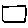
Label: square